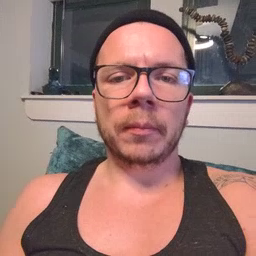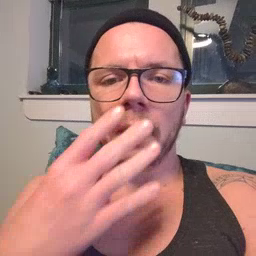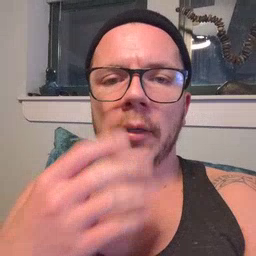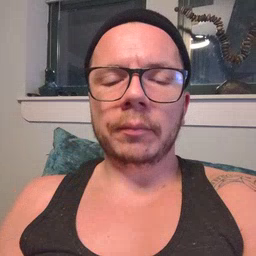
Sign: snack